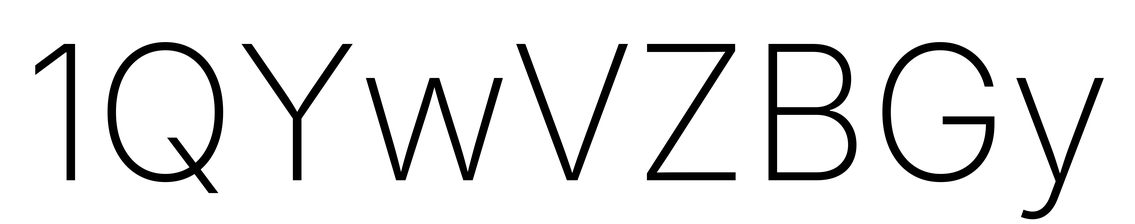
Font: Inter_ExtraLight